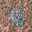
Label: 4